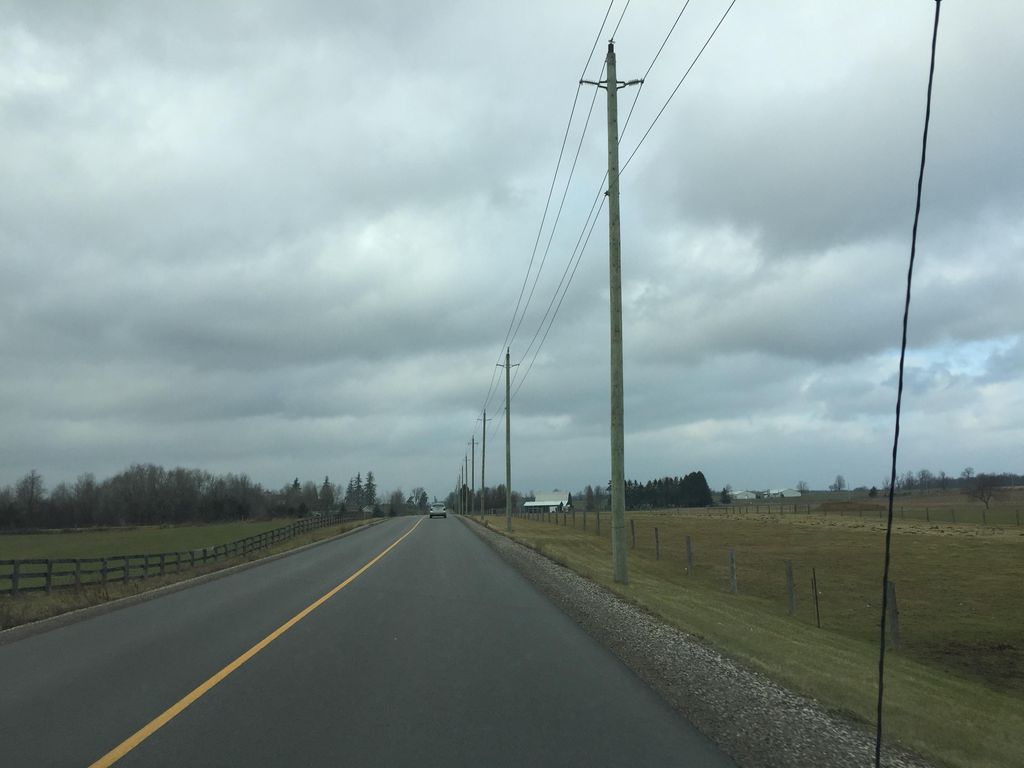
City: kitchener-waterloo